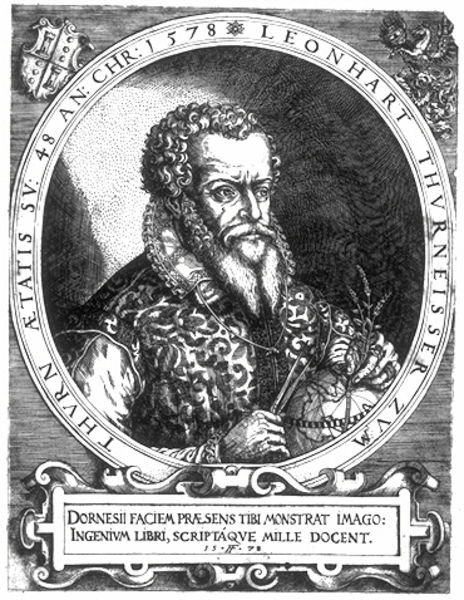
Titel: Bildnis des Leonhard Thurneysser
Künstler: Franz Friedrich
Institution: (Seriendruck)
Schlagwörter: hand, mann, schatten, weiß, frisur, grau, haar, licht, nase, schwarz, stirn, blick, ornament, bart, schnurrbart, augen, falten, gesicht, kragen, rahmen, vollbart, bildnis, herr, hände, portrait, porträt, zweige, haare, mantel, reich, blatt, pflanze, pflanzen, augenbrauen, kinn, locken, kreis, oval, pferd, rund, schrift, kette, grafik, graphik, könig, schnäuzer, tafel, inschrift, glanz, verzierung, weste, ring, wei, medaillon, türme, druck, schwarzweiss, radierung, stich, text, herrscher, brokat, fürst, buchdruck, wappen, runzeln, wams, forscher, adliger, gelehrter, ähren, kraut, emblem, kupferstich, globus, weltkugel, latein, lateinisch, zirkel, geand, vignette, ex libris, mathematiker, stechzirkel, bruck, ratsherr, leonhard, leonhart, 1578, leonhart thurneisser, leinhard, thurnheisser, thurneisser